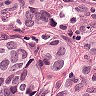
Metastatic tissue present: yes